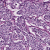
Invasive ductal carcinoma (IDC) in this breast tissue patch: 1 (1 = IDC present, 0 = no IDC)